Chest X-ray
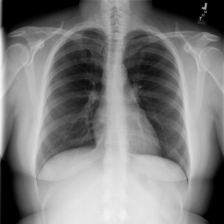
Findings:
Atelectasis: negative
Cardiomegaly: negative
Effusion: negative
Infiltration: negative
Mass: negative
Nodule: negative
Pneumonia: negative
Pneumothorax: negative
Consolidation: negative
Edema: negative
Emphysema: negative
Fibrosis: negative
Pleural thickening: negative
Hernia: negative